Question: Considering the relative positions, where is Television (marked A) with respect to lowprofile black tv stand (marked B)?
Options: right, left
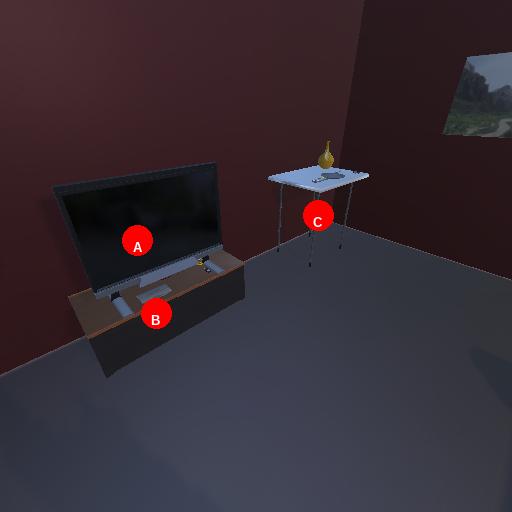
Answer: right